Question: I'm checking IE 6 issues of a xhtml css page on locally using VPC image of Microsoft Virtual PC.
IE6 showing a JavaScript error. In VPC image i doesn't have MS Visual Studio installed.

Web-page has many JavaScript. How to know from Which script and where in script this error is coming?. I can know on My PC with the help of Visual Studio debug function. but not on VPC image.
Where will be this Line 22 ?
Error is only coming in IE.
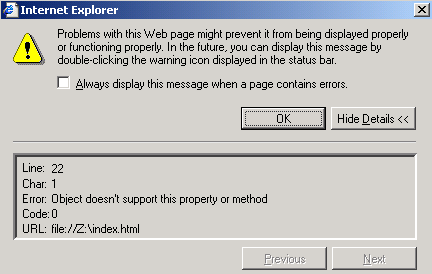
Answer: The <URL> is OK if you don't want to go all out and install a Visual Studio variant on the computer.
Also, try the site under Firefox or another browser. Chances are that the other browsers are also getting the JavaScript error but are letting it slide. In Firefox, take a look at the JavaScript console to make sure you're not missing anything.